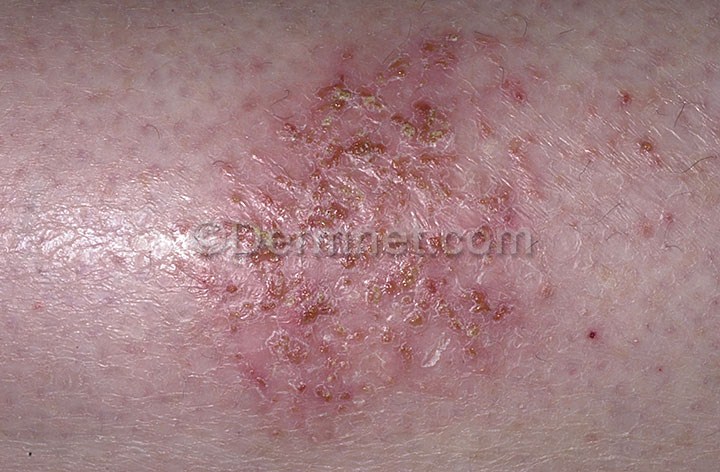
Disease: Eczema Photos